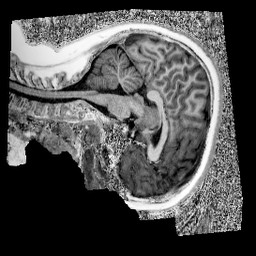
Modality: UNIT1
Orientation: sagittal
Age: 10
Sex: male
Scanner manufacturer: siemens
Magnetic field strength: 3 T
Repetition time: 4 s
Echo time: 0.00303 s